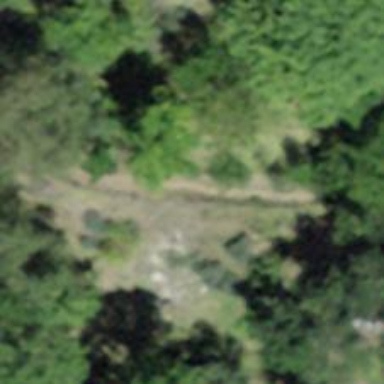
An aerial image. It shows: Unpaved path.